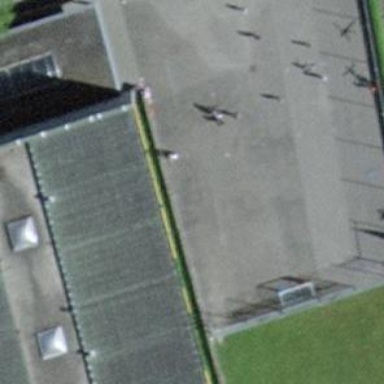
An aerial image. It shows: Asphalt soccer pitch for leisure land.